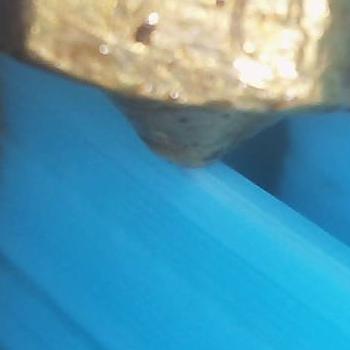
Flow rate: 56%